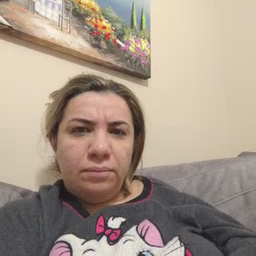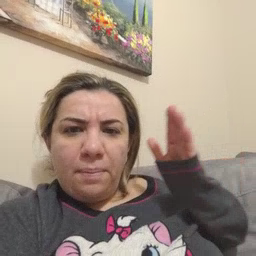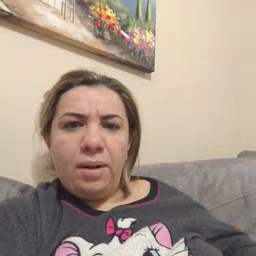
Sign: person